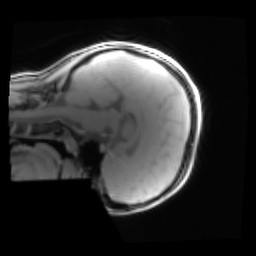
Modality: PDw
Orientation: sagittal
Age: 16
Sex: female
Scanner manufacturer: siemens
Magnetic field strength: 3 T
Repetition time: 0.25 s
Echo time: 0.00103 s